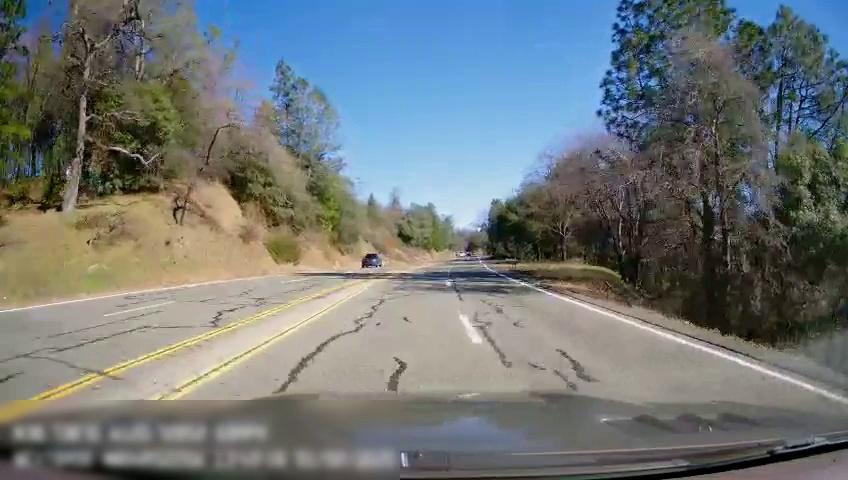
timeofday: Day
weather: Sunny
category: Drivable Space
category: Vehicles | Car
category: Lanes | Opposite Lane
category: Lanes | Opposite Lane
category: Lanes | Current Lane
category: Lanes | Alternate Lane
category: Lanes | Current Lane
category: Lanes | Alternate Lane
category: Lanes | Opposite Lane
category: Lanes | Opposite Lane